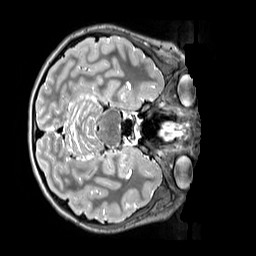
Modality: T2w
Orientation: axial
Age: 11
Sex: female
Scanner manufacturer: siemens
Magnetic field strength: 3 T
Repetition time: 3.2 s
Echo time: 0.408 s